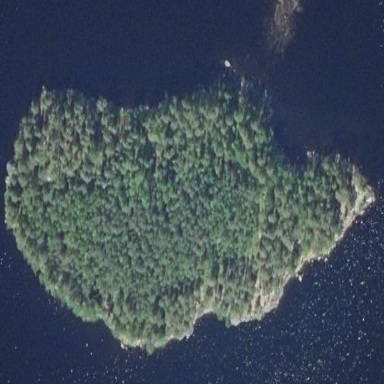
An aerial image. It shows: Islet.